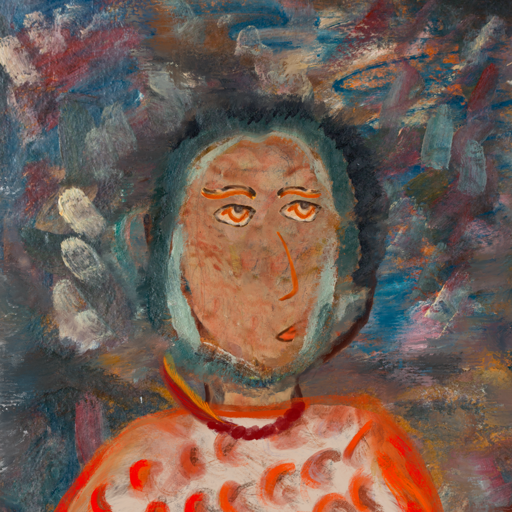
Background: Boggyland, Head And Neck Side: Orphan, Face Side: Experience, Bust: Rupkatha, Hair Side: Boggyland, Head Accessory: Blank, Second Necklace: Blank, Necklace: Pipe, Baby: Blank